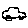
Label: car